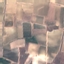
Land use / land cover: PermanentCrop